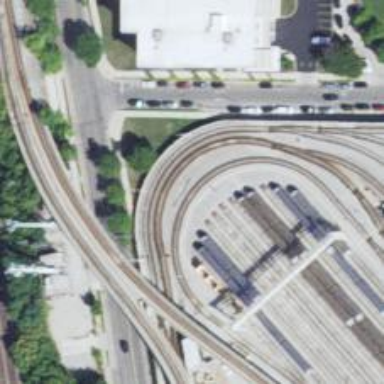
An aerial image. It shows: Yard area with electrified rail tracks.